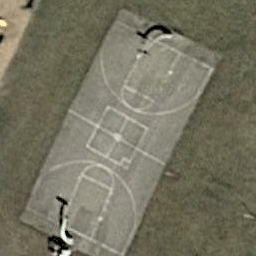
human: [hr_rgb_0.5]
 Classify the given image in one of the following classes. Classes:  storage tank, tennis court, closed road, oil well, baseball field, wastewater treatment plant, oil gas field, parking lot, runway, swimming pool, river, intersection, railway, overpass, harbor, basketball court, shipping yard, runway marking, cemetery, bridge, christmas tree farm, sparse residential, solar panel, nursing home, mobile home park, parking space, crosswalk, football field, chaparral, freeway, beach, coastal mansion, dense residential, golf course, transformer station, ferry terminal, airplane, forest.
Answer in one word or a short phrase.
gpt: basketball court